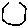
Label: hexagon